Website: home-depot
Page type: cart
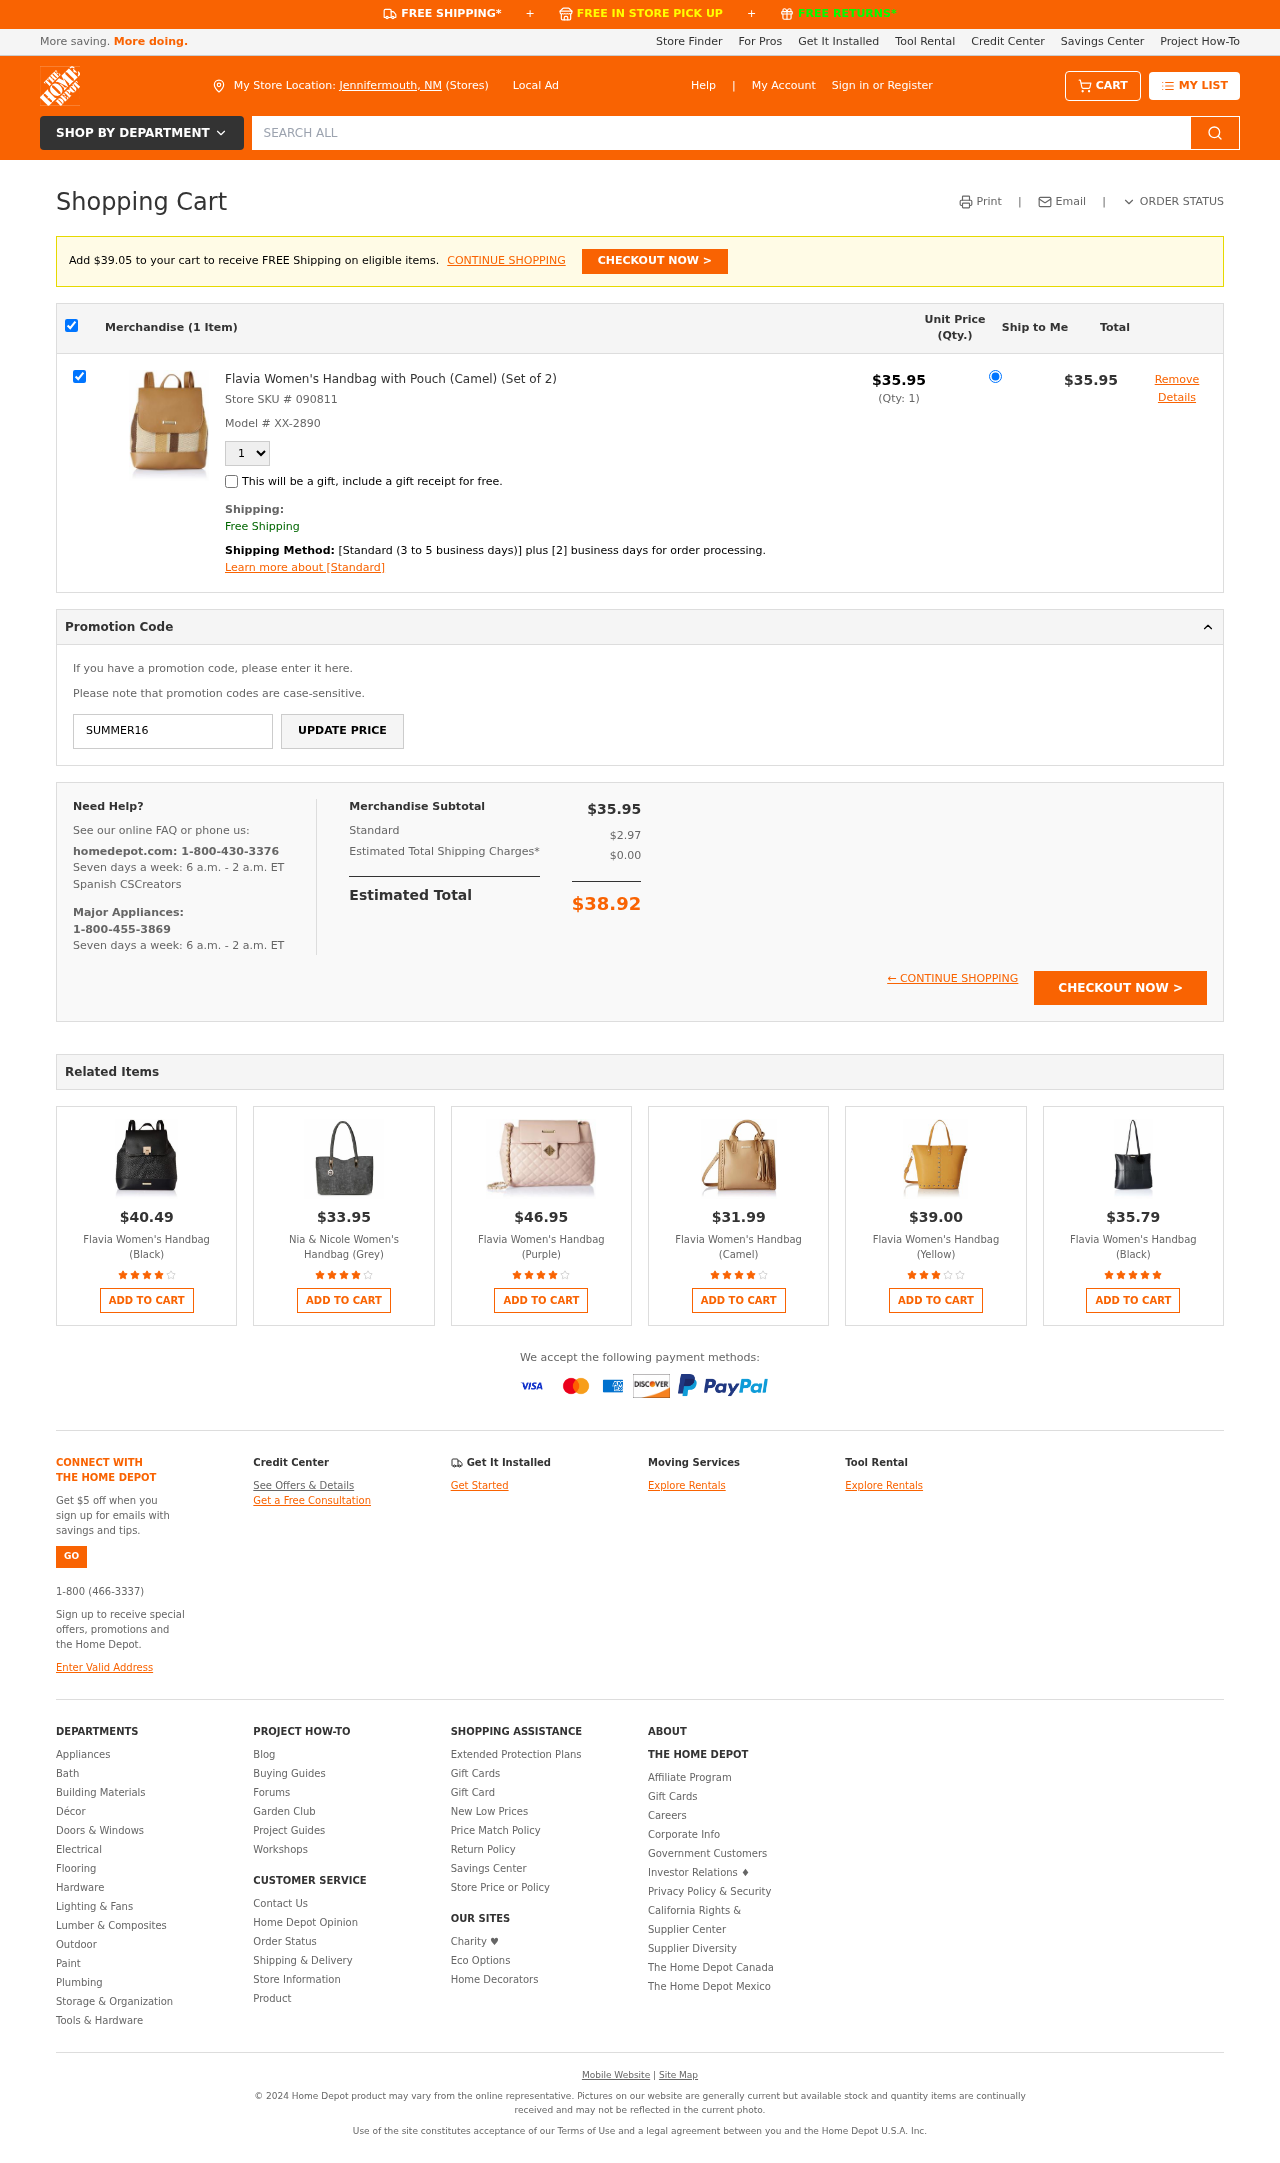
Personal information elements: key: PII_CITY_STATE
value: Jennifermouth, NM
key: PII_PROMO_CODE
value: SUMMER16
Product elements: key: PRODUCT1_NAME
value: Flavia Women's Handbag with Pouch (Camel) (Set of 2)
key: PRODUCT1_PRICE
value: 35.95
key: PRODUCT1_QUANTITY
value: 1
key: PRODUCT2_NAME
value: Flavia Women's Handbag (Black)
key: PRODUCT2_PRICE
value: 40.49
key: PRODUCT2_RATING
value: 3.5
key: PRODUCT3_NAME
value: Nia & Nicole Women's Handbag (Grey)
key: PRODUCT3_PRICE
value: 33.95
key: PRODUCT3_RATING
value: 3.9
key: PRODUCT4_NAME
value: Flavia Women's Handbag (Purple)
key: PRODUCT4_PRICE
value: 46.95
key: PRODUCT4_RATING
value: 4.4
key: PRODUCT5_NAME
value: Flavia Women's Handbag (Camel)
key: PRODUCT5_PRICE
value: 31.99
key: PRODUCT5_RATING
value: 4.1
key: PRODUCT6_NAME
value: Flavia Women's Handbag (Yellow)
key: PRODUCT6_PRICE
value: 39
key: PRODUCT6_RATING
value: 3.2
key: PRODUCT7_NAME
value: Flavia Women's Handbag (Black)
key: PRODUCT7_PRICE
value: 35.79
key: PRODUCT7_RATING
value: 4.8
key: PRODUCT1_SKU
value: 090811
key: PRODUCT1_MODEL
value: XX-2890
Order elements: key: AMOUNT_TO_FREE_SHIPPING
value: $39.05
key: ORDER_NUM_ITEMS
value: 1
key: ORDER_SUBTOTAL
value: $35.95
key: ORDER_TAX
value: $2.97
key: ORDER_SHIPPING_COST
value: $0.00
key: ORDER_TOTAL
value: $38.92
Search elements: key: HEADER_SEARCH
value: SEARCH ALL